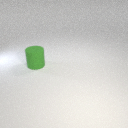
large green rubber cylinder